Question: I created a table with the following attributes :
'''
TABLE "VENDORACCOUNT"
( "VEN_ACCOUNTID"
"VEN_REGNO"
"VEN_TXDATE"
"VEN_INVOICE_REFNO"
"TOTALAMOUNT"
"PAID_TOVEN"
"BALANCE"
)
'''
I take the 'TOTALAMOUNT' column value through a 'POPUP LOV' from another table on the basis of its 'VEN_INVOICE_REFNO' value. Here the scenario is that the 'TOTALAMOUNT' column value is subtracted from the 'PAID_TOVEN' column value. But the next time I select the 'TOTALAMOUNT' value it does not show me the updated value. It shows me the old value as shown in the report below.
Query of Report:
'''
select "VEN_ACCOUNTID",
"VEN_REGNO" ,
"VEN_TXDATE" ,
"VEN_INVOICE_REFNO" as ,
"TOTALAMOUNT" as ,
"PAID_TOVEN" as ,
TOTALAMOUNT-PAID_TOVEN as "Balance"
from "VENDORACCOUNT"
'''

In the above report I want that whenever I do the second entry it should show me the subtracted or updated value ie '1800' instead of '2800' and '4550' instead of '9550' respectively. So the next time I can subtract the amount from '1800' and '4550'.
---
I created this trigger
'''
create or replace trigger "VENDORACCOUNT_T2"
BEFORE
insert or update or delete on "VENDORACCOUNT"
for each row
begin
DECLARE new_balance INT;
DECLARE new_total INT;
DECLARE new_paid INT;
SELECT balance INTO old_balance,
total INTO old_total,
PAID_TOVEN INTO new_paid
FROM vendoraccount
WHERE ven_regno = new.ven_regno
AND VEN_INVOICE_REFNO = new.VEN_INVOICE_REFNO;
UPDATE vendoraccount SET TOTALAMOUNT = old_total + old_balance - new_paid,
balance = TOTALAMOUNT - new_paid
WHERE VEN_REGNO= new.VEN_REGNO
AND VEN_INVOICE_REFNO = new.VEN_INVOICE_REFNO;
end;
'''
and am getting this error:
> ERROR: PLS-00103: 'Encountered the symbol "DECLARE" when expecting one
of the following: begin function pragma procedure subtype type current curs'
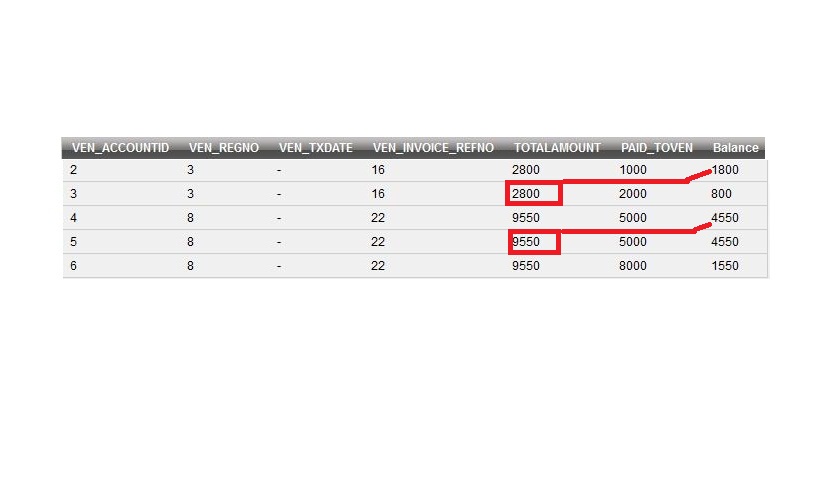
Answer: I think you don't need a trigger. You can create a view based on the below query and then create the RECORD GROUP for your LOV based on the 'VIEW'. The query would look like-
'''
select accid,regno,inv_refno,LAG(bal,1,totalamount) OVER (PARTITION BY regno ORDER BY accid) "TOTALAMOUNT", paid_toven, bal
from (with temp_data as
(select 2 accid,3 regno, 16 inv_refno, 2800 totalamount, 1000 paid_toven from dual
union
select 3 accid,3 regno, 16 inv_refno, 2800 totalamount, 2000 paid_toven from dual
union
select 4 accid,8 regno, 22 inv_refno, 9550 totalamount, 5000 paid_toven from dual
union
select 5 accid,8 regno, 22 inv_refno, 9550 totalamount, 5000 paid_toven from dual
union
select 6 accid,8 regno, 22 inv_refno, 9550 totalamount, 8000 paid_toven from dual)
select accid,regno,inv_refno,totalamount,paid_toven,totalamount-paid_toven bal
from temp_data);
'''
The output is -
'''
ACCID REGNO INV_REFNO TOTALAMOUNT PAID_TOVEN BAL
----- ----- --------- ----------- ---------- ---
2 3 16 2800 <PHONE>
3 3 16 1800 2000 800
4 8 22 9550 5000 4550
5 8 22 4550 5000 4550
6 8 22 4550 8000 1550
'''
So based on your table the query would be-
'''
select accid,regno,inv_refno,LAG(bal,1,totalamount) OVER (PARTITION BY regno ORDER BY accid) "TOTALAMOUNT", paid_toven, bal
from (select accid,regno,inv_refno,totalamount,paid_toven,totalamount-paid_toven bal
from VENDORACCOUNT);
'''
The query does pretty much what you want, but your sample data does not look right. This is actually one example of a running total.